Field crop: tomato
Growth stage: 1
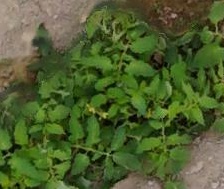
Species: tomato